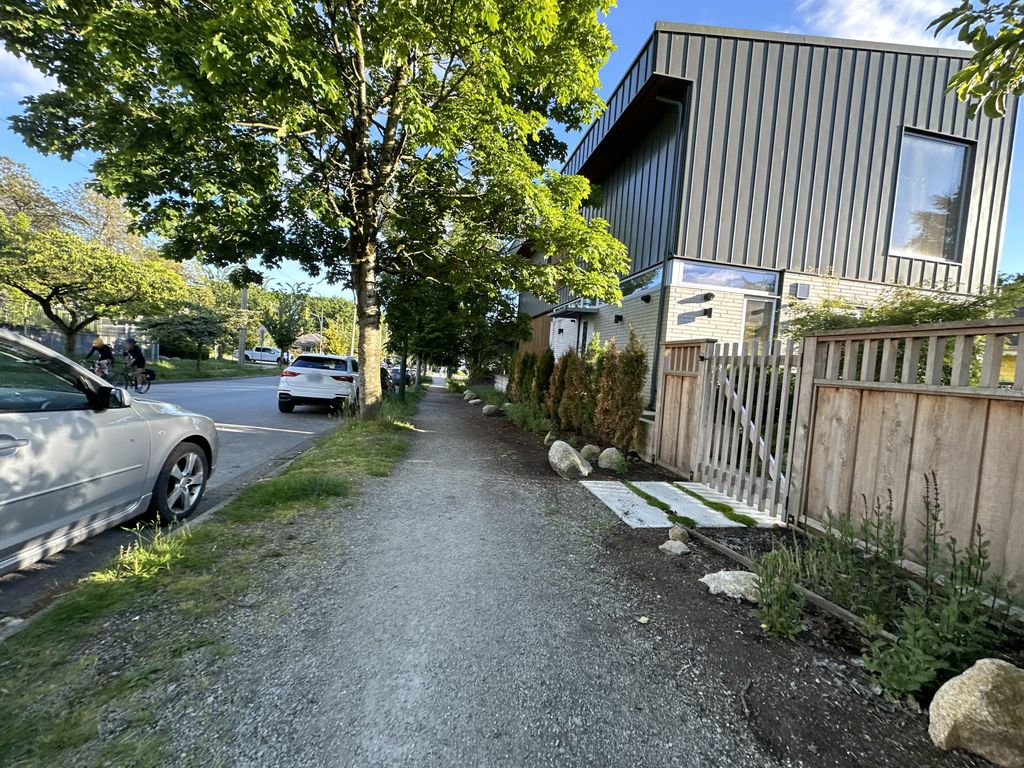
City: vancouver